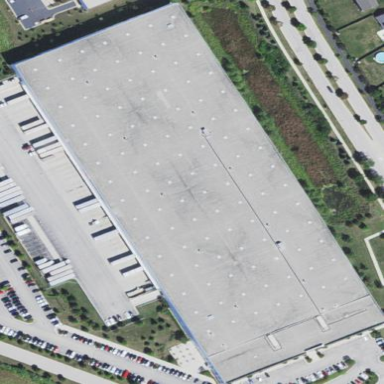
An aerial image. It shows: Warehouse building.